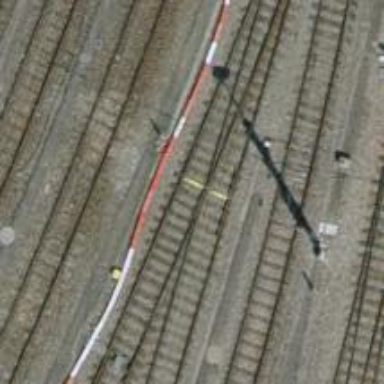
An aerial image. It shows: Railway yard with one track. The railway is electrified with contact line.